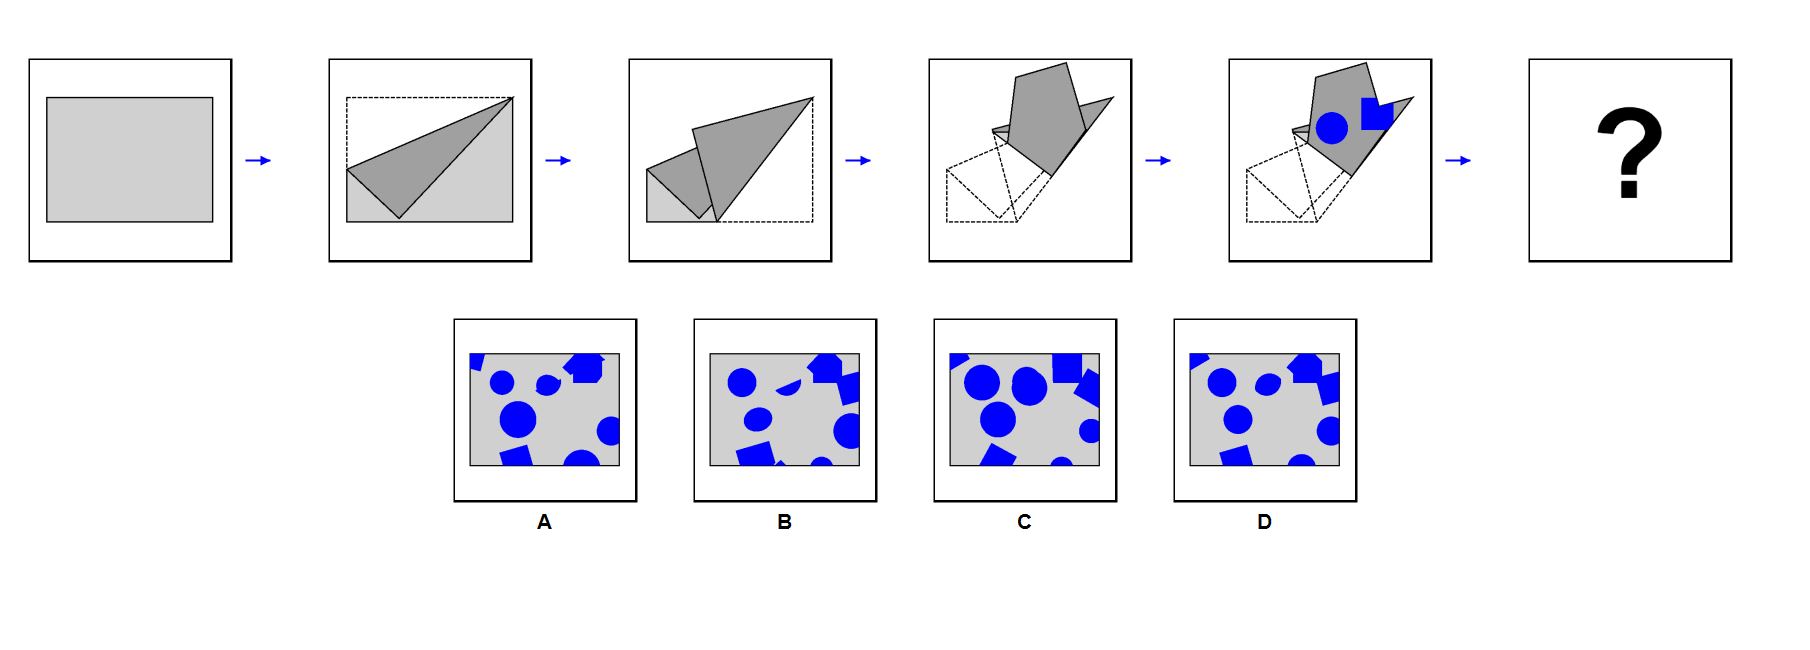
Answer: D